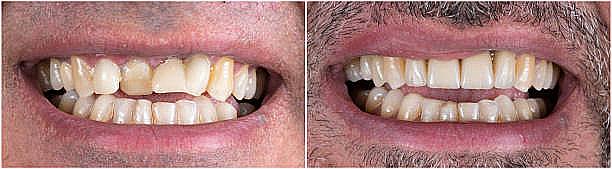
Condition: Calculus